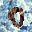
Label: 0